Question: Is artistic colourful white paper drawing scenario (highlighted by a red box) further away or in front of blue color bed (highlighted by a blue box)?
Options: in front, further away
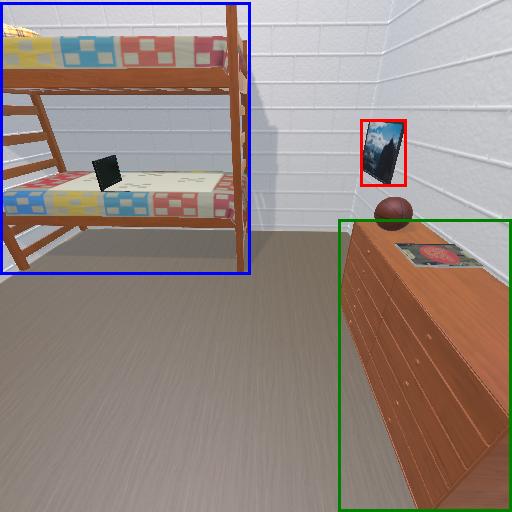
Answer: in front